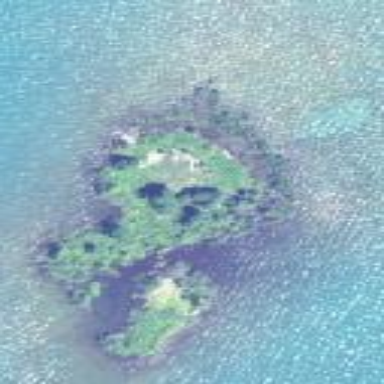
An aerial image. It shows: Islet.